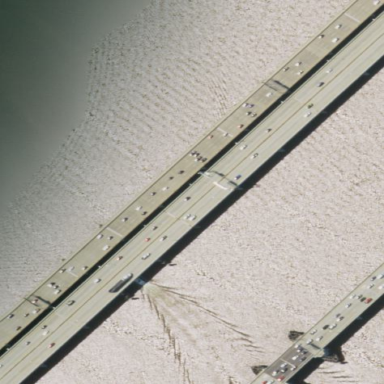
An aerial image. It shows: Bridge with beam structure.